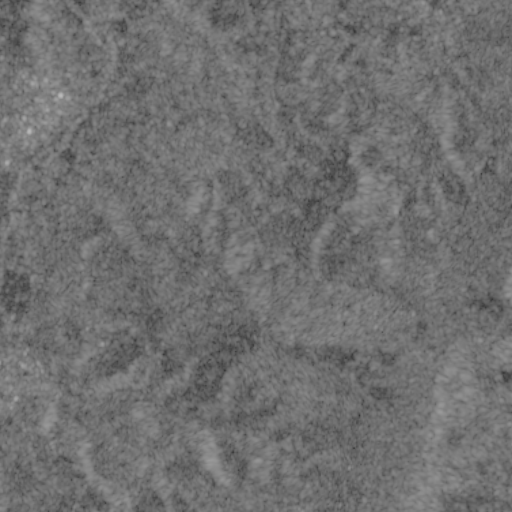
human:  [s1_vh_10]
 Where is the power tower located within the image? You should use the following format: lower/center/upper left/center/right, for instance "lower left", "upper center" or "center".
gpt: The power tower is located in the right of the image.
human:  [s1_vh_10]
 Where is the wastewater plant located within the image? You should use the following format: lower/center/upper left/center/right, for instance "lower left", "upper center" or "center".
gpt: The wastewater plant is located in the upper right of the image.
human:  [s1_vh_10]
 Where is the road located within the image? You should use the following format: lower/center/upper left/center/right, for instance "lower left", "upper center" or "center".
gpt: There is no road in the image.

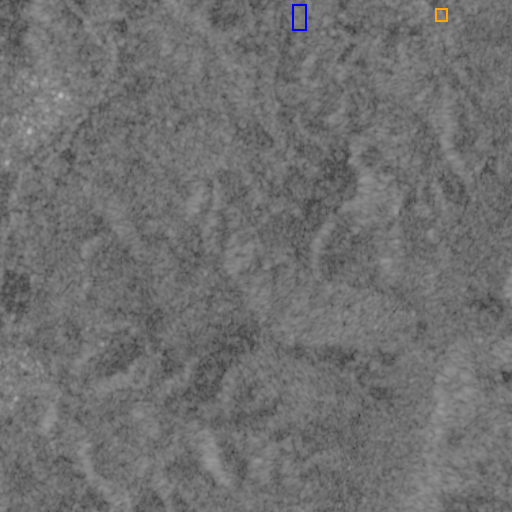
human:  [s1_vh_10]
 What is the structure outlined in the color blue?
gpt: The structure outlined in blue is a park.
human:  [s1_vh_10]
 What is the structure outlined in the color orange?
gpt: The structure outlined in orange is a wastewater plant.
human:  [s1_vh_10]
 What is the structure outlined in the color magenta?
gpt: There is no magenta outline.